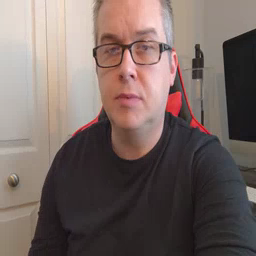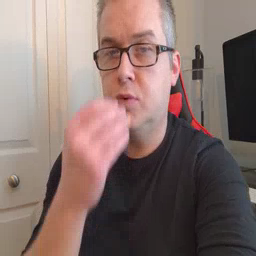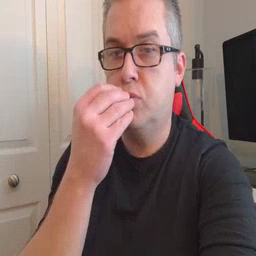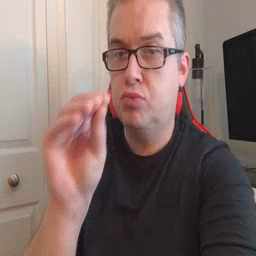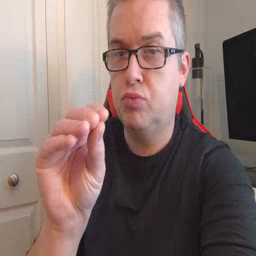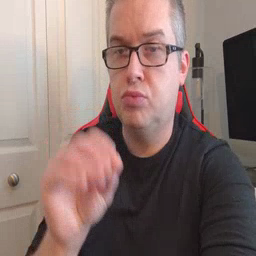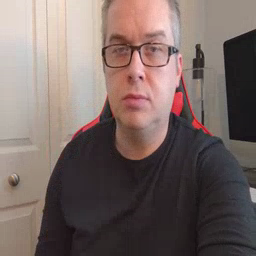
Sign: kiss